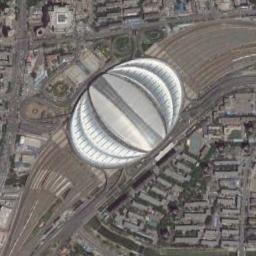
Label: railway_station